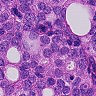
Metastatic tissue present: yes